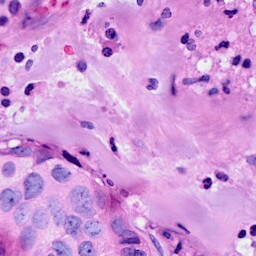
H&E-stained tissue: Breast